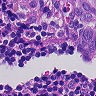
Metastatic tissue present: yes